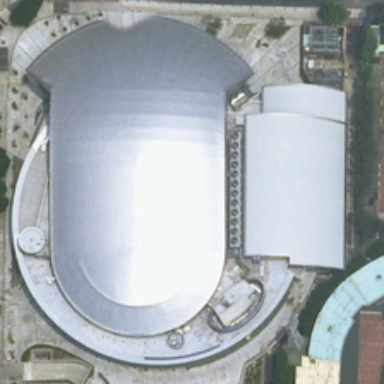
A silver gray center building is near a road .